Question: I am working with the following table in Excel:

The following formula in evaluates normally when entered directly into a cell:
'''
=DATE(YEAR(DATEVALUE($A$1)),MONTH(DATEVALUE($A$1)),DAY(INDIRECT(ADDRESS(2,COLUMN()))))
'''
However, when I try to place put this in the named function 'test' and call '=test' in another cell it returns a '#VALUE!' error. The best answer I have come up with after researching is that named formulas and the 'indirect' function are not always compatible.
If anyone can shed some light to help explain what I am doing wrong or why I can not put an 'indirect' call inside of a named range I would greatly appreciate it!
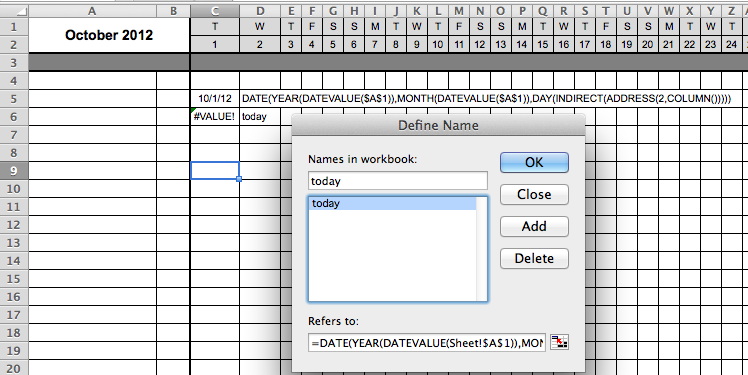
Answer: Yes, I don't believe INDIRECT will work with a named range - you shouldn't really need such a convoluted formula - try just
'=(C$2&$A$1)+0'
format as date
: as per comments below, INDIRECT is OK but I don't think COLUMN() is liked in the named range. ROW and COLUMN functions sometimes behave badly because they return "arrays" even when single values, so you need another function like MAX or SUM to convert {2} to 2, e.g.
'=DATE(YEAR(DATEVALUE($A$1)),MONTH(DATEVALUE($A$1)),DAY(INDIRECT(ADDRESS(2,MAX(COLUMN())))))'
although I think there are shorter methods as I indicated above....